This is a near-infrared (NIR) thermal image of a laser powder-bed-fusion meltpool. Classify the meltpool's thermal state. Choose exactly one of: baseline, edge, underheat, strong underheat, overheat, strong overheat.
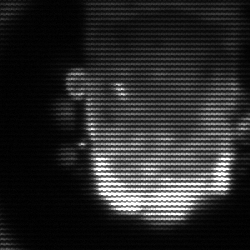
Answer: baseline